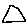
Label: triangle